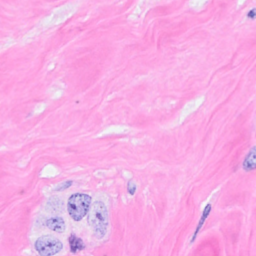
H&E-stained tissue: Breast